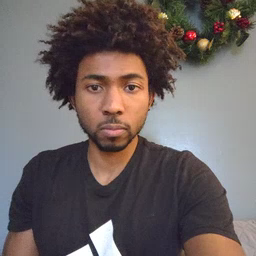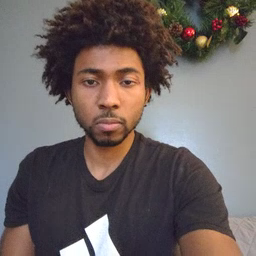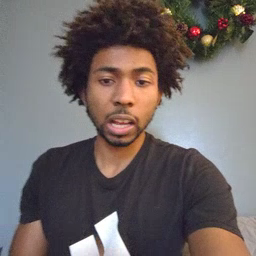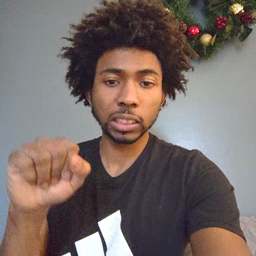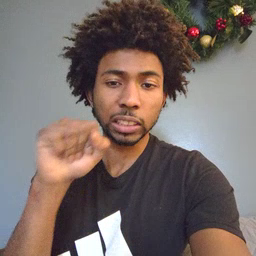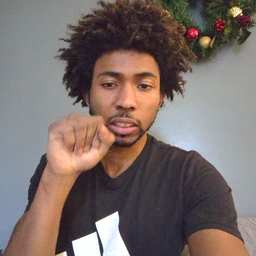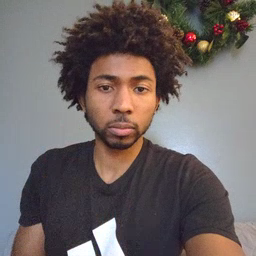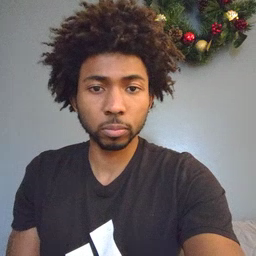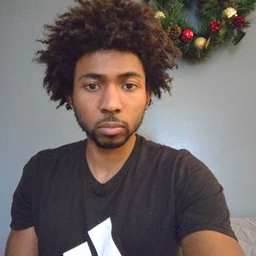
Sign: carrot